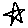
Label: star